Field crop: maize
Growth stage: 1
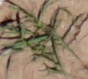
Species: lolium